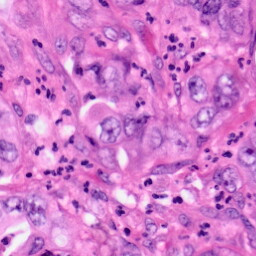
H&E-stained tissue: Pancreatic